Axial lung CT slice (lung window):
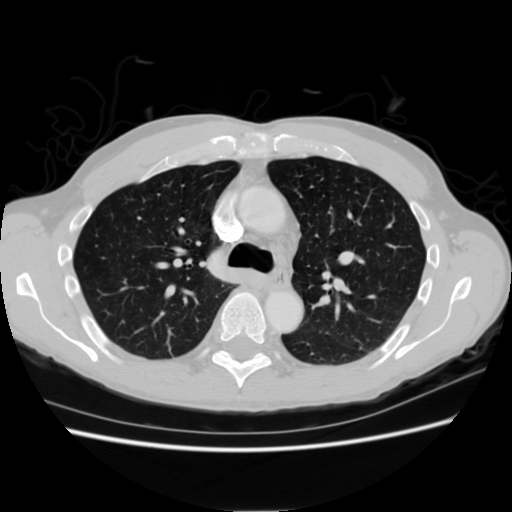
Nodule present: no